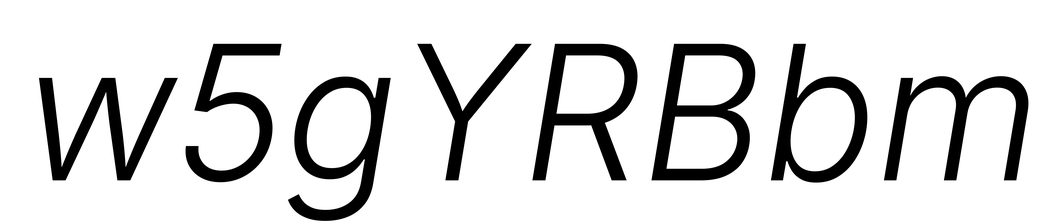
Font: Inter-Italic_Light_Italic